Question: So i have simple application, just a few lines:
'''
using System;
using System.Collections.Generic;
using System.ComponentModel;
using System.Data;
using System.Drawing;
using System.Linq;
using System.Text;
using System.Windows.Forms;
using Microsoft.DirectX.DirectInput;
namespace asdasd
{
public partial class Form1 : Form
{
public Device joystick;
public Form1()
{
InitializeComponent();
}
private void Form1_Load(object sender, EventArgs e)
{
foreach (
DeviceInstance di in
Manager.GetDevices(
DeviceClass.GameControl,
EnumDevicesFlags.AttachedOnly))
{
joystick = new Device(di.InstanceGuid);
break;
}
if (joystick == null)
{
throw new Exception("No joystick found.");
}
}
}
}
'''
and i try to get the active joystick on my computer, but i get error:

i have the assembly Microsoft.DirectX.DirectInput and i have directX SDK 2010 installed.
Can someone tell me where is the problem?
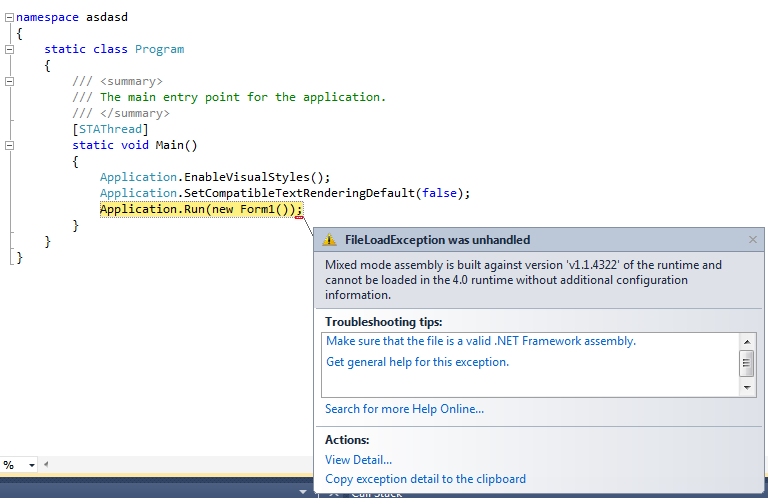
Answer: Try adding this to the config file:
<URL>
(if configuration already exists, just merge these in)
And, maybe it's not the right place, but just take a look at XNA... Things are usually much easier with that.
I couldn't paste the XML directly here, it doesn't show up.